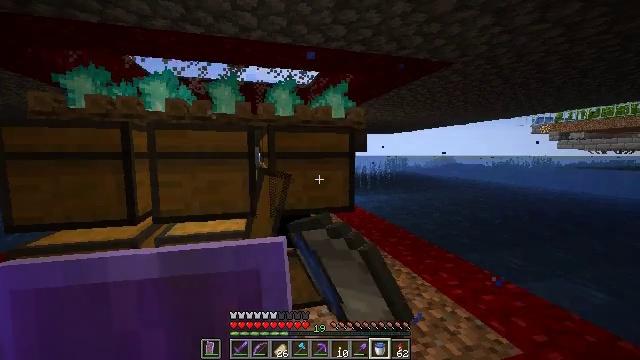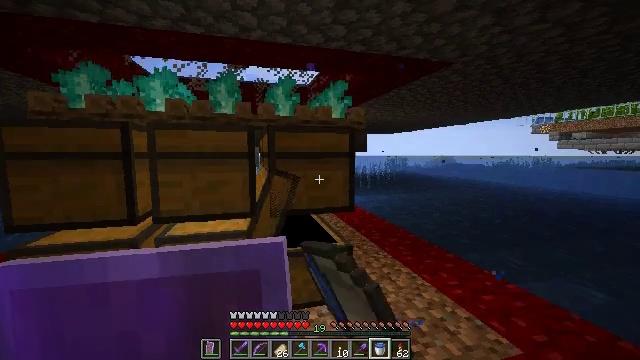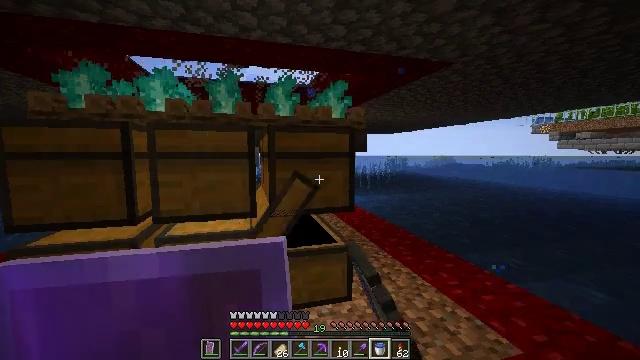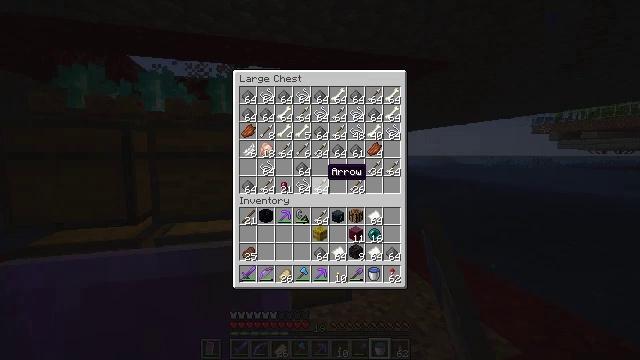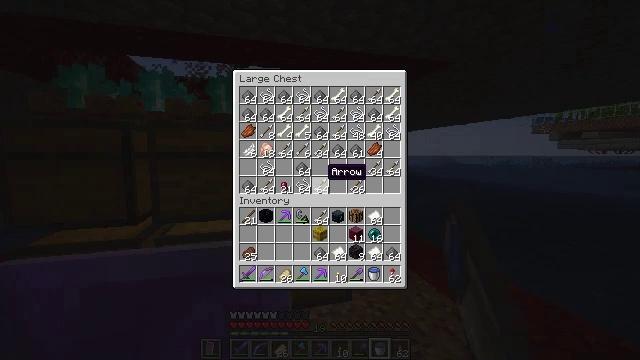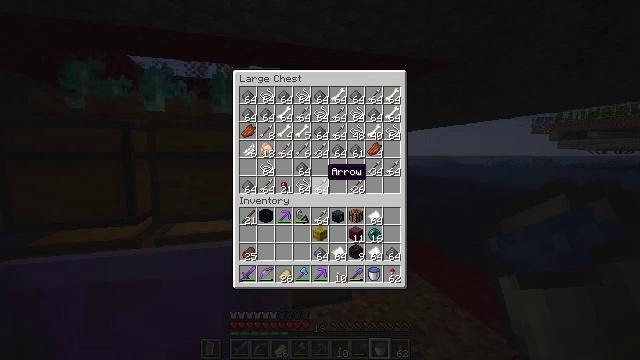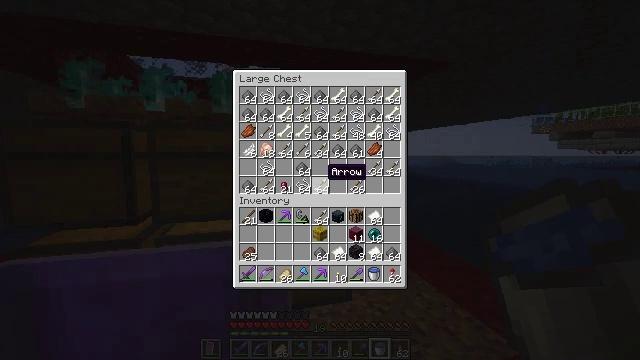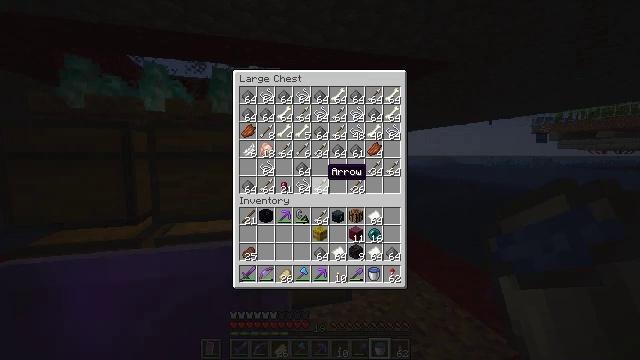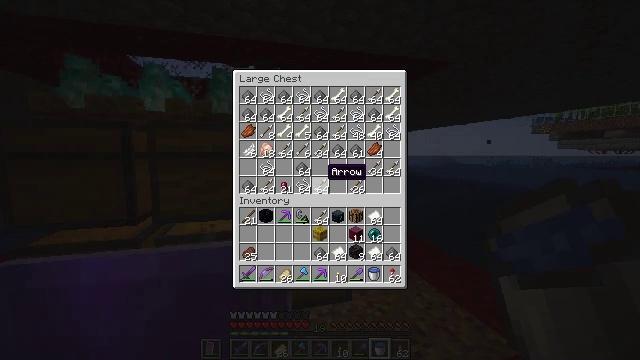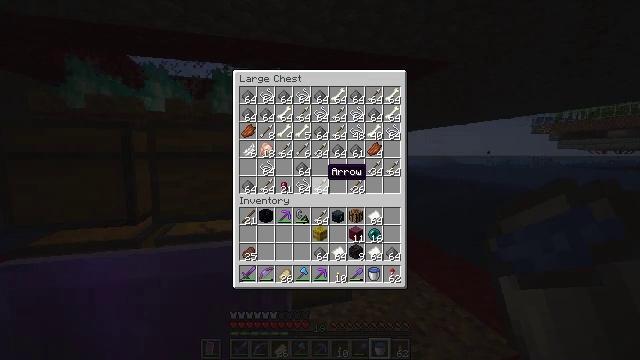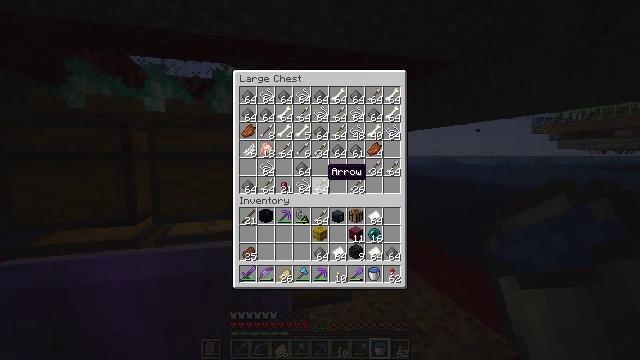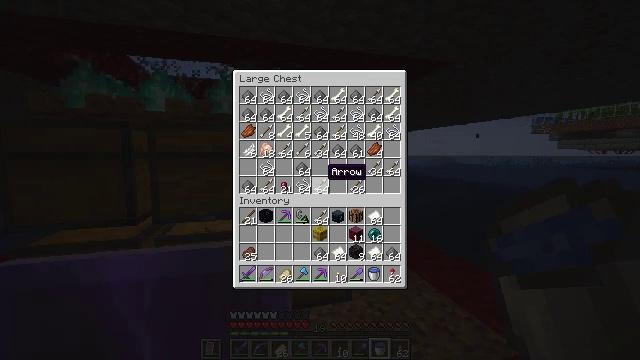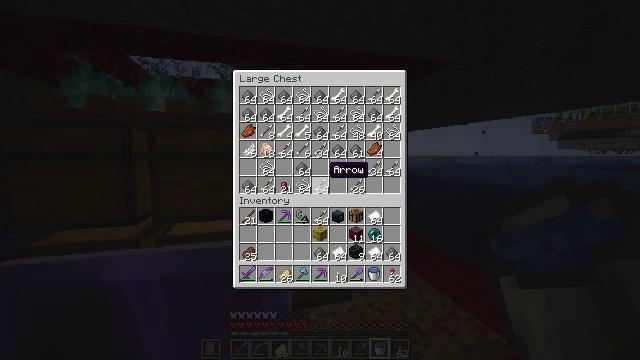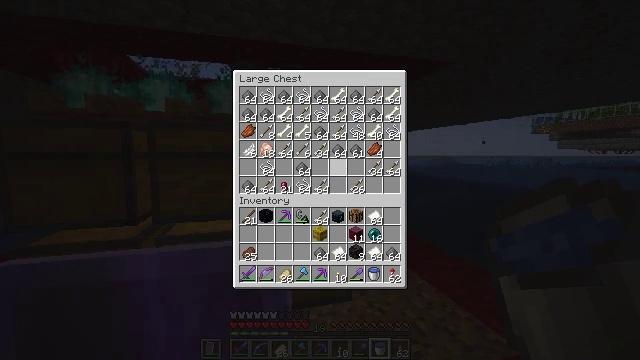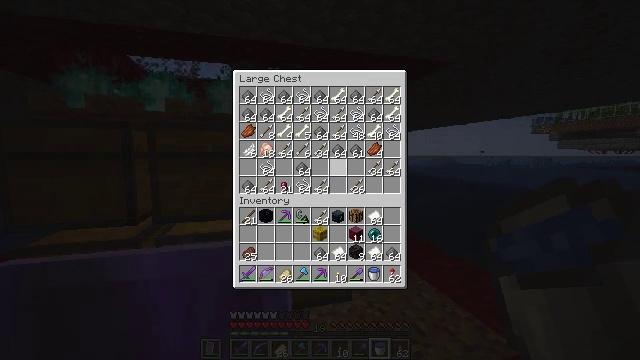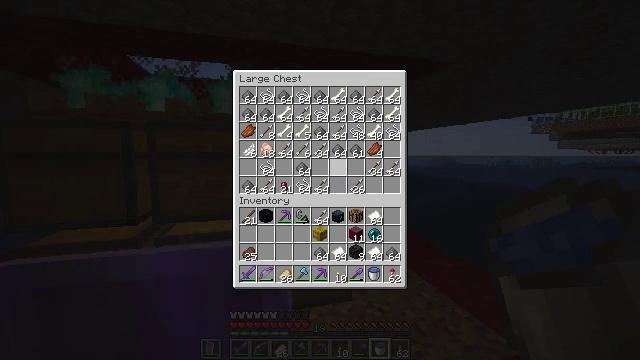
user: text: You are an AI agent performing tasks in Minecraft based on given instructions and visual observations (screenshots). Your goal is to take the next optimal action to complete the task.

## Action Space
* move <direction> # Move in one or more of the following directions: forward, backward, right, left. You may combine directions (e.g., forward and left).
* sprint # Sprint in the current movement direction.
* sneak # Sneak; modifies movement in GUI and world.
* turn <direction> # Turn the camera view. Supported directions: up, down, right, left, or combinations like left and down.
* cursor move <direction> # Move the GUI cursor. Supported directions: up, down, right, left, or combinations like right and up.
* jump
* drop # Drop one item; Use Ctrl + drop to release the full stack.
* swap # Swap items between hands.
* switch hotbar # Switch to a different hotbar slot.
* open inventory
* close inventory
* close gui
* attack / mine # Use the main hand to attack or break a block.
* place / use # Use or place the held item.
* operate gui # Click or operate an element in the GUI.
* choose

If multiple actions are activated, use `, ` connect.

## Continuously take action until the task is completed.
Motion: motion action
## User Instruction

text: Make a firework rocket with paper and gunpowder.
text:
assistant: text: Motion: no_op
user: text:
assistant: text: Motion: no_op
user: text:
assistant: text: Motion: no_op
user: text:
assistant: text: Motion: no_op
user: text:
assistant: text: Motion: no_op
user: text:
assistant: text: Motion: no_op
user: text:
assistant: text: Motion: no_op
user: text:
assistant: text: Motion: no_op
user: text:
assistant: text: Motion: no_op
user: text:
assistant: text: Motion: no_op
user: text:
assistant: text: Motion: no_op
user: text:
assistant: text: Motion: no_op
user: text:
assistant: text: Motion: turn right
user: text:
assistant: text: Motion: no_op
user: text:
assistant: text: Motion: no_op
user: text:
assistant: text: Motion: no_op
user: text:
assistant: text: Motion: no_op
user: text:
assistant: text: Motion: no_op
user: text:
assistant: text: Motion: no_op
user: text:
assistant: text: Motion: sneak
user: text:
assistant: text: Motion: sneak
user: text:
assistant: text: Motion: sneak
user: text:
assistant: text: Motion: sneak
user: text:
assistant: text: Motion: sneak
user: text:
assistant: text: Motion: sneak
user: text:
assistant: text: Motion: sneak
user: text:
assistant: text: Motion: sneak
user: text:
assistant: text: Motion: sneak
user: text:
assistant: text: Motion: sneak
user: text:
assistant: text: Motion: sneak, attack / mine